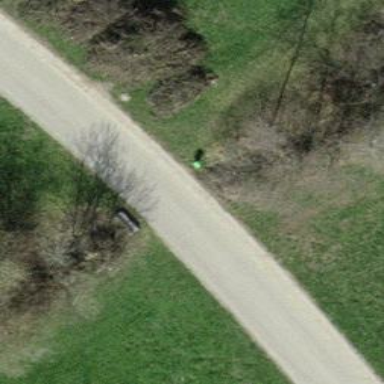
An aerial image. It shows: Bench.